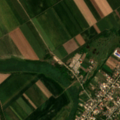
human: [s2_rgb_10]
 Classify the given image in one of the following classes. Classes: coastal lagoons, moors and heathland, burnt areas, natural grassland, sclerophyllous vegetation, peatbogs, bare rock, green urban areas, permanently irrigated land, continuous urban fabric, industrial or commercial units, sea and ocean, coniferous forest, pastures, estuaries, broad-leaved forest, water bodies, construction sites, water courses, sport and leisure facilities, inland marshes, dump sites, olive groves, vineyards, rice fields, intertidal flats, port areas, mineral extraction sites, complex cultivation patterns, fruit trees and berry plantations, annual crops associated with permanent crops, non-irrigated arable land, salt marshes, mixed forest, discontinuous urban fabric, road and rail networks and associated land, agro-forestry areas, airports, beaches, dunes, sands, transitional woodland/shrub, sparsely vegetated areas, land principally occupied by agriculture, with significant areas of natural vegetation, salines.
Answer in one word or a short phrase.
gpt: discontinuous urban fabric, non-irrigated arable land, land principally occupied by agriculture, with significant areas of natural vegetation, transitional woodland/shrub, water courses